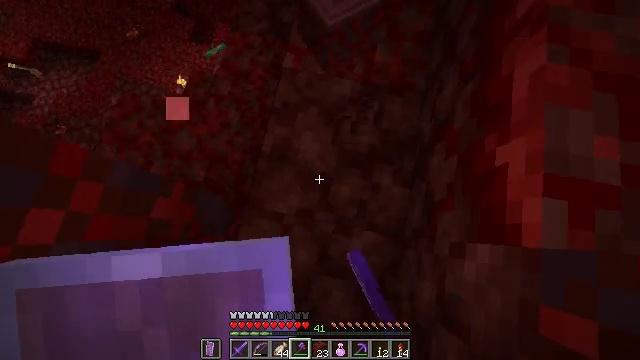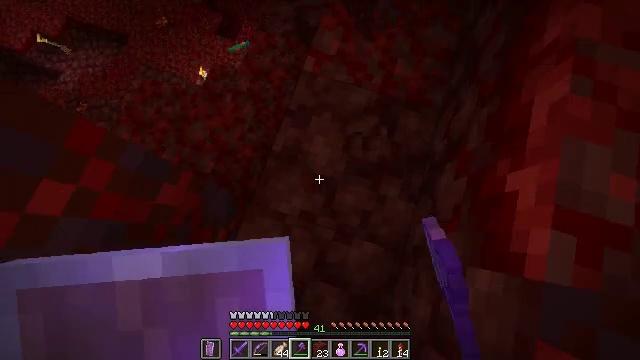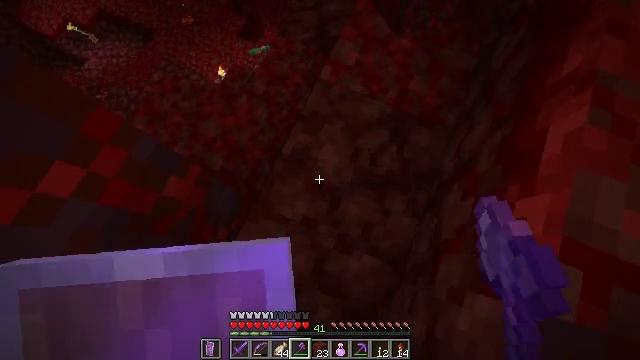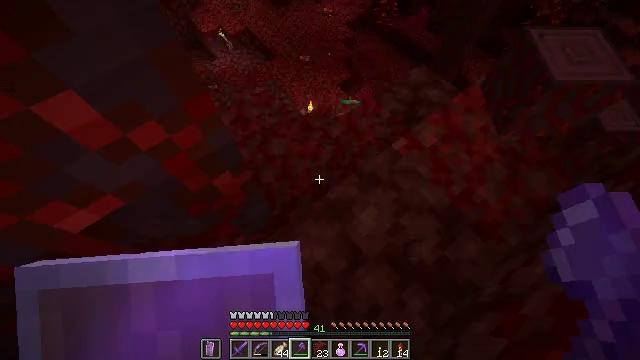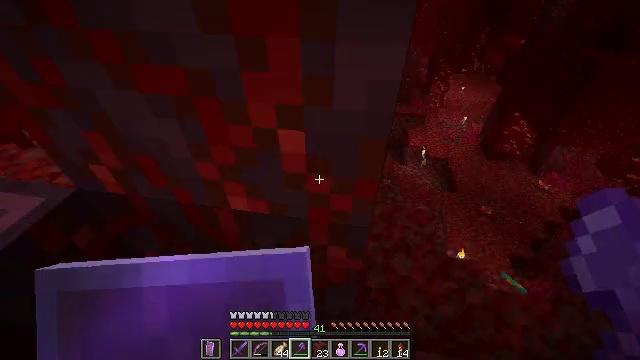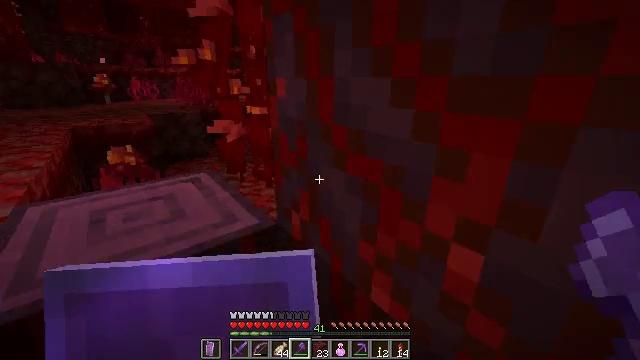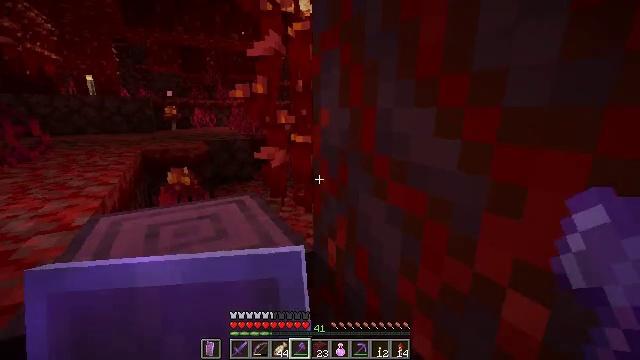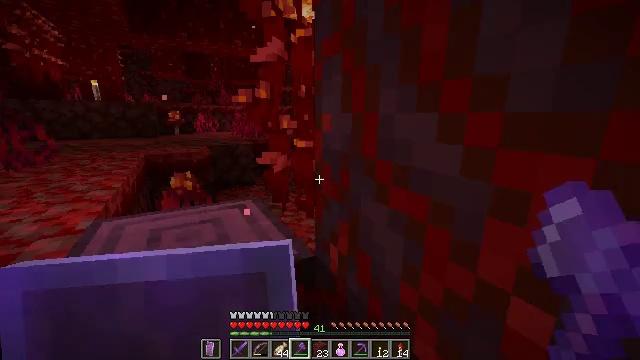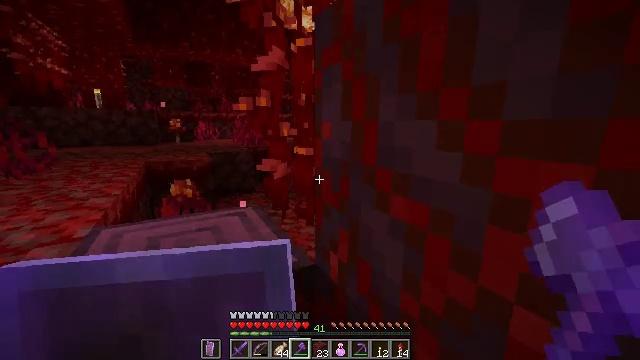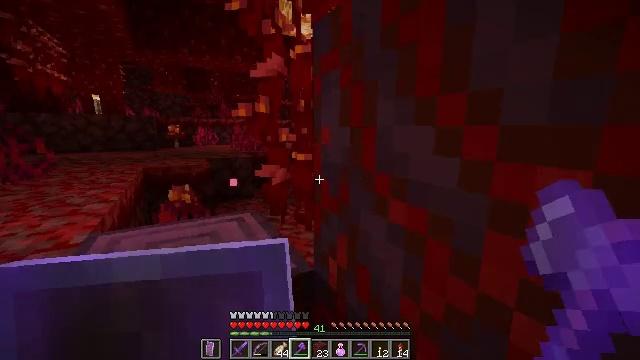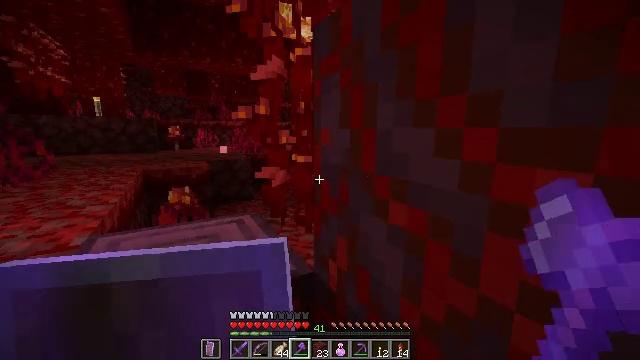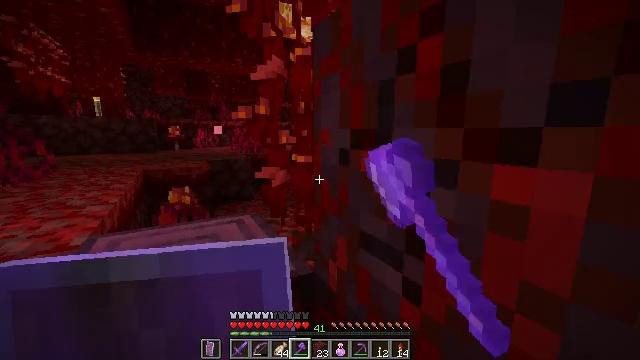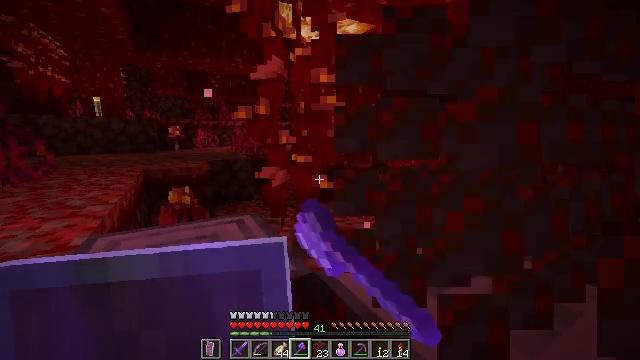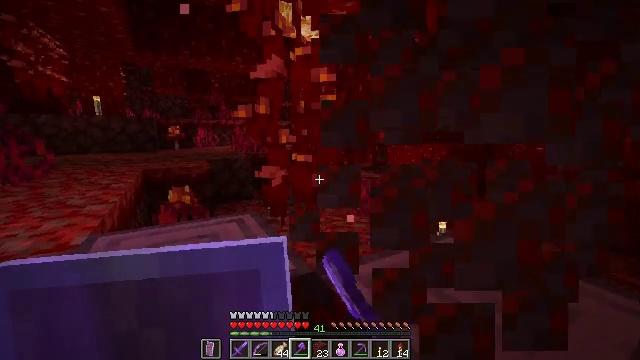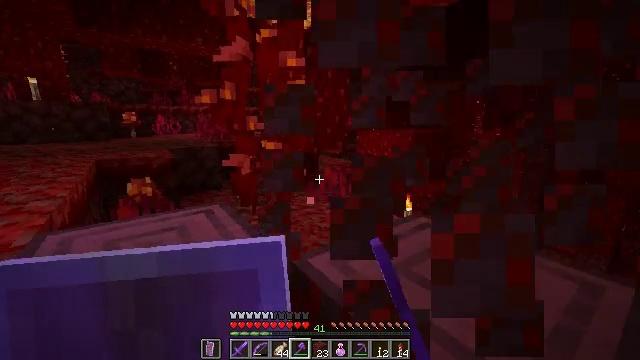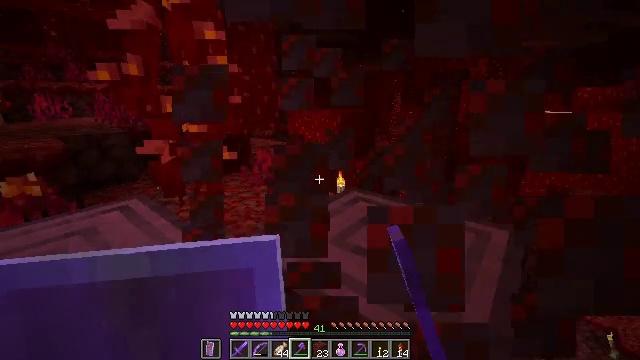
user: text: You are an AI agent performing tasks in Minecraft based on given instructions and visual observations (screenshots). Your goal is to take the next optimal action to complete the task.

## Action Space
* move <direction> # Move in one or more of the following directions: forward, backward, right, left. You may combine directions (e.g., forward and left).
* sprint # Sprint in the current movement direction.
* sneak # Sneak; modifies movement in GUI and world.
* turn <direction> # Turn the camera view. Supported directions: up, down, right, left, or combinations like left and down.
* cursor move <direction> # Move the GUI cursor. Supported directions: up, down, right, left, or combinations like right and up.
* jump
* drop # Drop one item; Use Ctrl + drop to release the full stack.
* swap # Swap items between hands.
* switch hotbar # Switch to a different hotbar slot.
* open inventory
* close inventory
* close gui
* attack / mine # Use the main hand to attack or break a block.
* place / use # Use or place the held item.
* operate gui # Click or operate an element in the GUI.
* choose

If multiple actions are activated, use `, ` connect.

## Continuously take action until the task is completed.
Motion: motion action
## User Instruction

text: Harvest crimson stem blocks.
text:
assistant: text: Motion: turn left and up
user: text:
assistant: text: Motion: turn left and up
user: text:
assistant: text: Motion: turn left and up
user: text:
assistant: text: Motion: turn left and up
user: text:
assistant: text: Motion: turn left and up
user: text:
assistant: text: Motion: turn left and up
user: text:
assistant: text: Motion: turn up
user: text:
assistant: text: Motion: turn up
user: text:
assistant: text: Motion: turn up
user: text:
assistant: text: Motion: attack / mine
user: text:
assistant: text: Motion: attack / mine
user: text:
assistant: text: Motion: attack / mine
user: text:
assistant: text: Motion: attack / mine
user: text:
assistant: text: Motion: turn right and down, attack / mine
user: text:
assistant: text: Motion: turn right and down, attack / mine
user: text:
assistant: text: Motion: turn right, attack / mine
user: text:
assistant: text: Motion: attack / mine
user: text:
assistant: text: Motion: turn down, attack / mine
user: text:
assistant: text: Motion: turn left and down, attack / mine
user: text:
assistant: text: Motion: turn left and down, attack / mine
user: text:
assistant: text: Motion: turn left and down, attack / mine
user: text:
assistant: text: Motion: attack / mine
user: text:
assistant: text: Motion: attack / mine
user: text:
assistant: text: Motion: attack / mine
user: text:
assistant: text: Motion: attack / mine
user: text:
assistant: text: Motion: attack / mine
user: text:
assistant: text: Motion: attack / mine
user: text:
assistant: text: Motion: turn left, attack / mine
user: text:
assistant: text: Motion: turn left and up, attack / mine
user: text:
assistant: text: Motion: turn left and up, attack / mine